Question: I am trying to make a bash/expect script to ssh into an APC PDU (a powerstrip) and remotely restart an outlet based on a command line argument. So far I have this:
'''
#!/usr/bin/expect
#usage: pdu.sh user pass ipaddr outletNum
set user [lrange $argv 0 0]
set pass [lrange $argv 1 1]
set ipaddr [lrange $argv 2 2]
set outlet [lrange $argv 3 3]
spawn ssh $user@$ipaddr
sleep 60
expect "*?assword*"
send "$pass
"
expect ">"
sleep 5
send "1
"
expect ">"
send "2
"
expect ">"
send "1
"
expect ">"
send "$outlet
"
expect ">"
send "1
"
expect ">"
send "2
"
send "yes
"
expect ">"
send "1
"
send "yes
"
send "exit
"
'''
So the spawning of the SSH works, and it enters the password correctly, but then after I'm connected to the PDU, and it shows the options interface, my script sends a 12 instead of 1 (enter) 2. Sorry if that's confusing. Here is what it does:

It shows a 12 instead of a 1 and then a newline and then a 2. I specifically have it send a newline after the 1 in this line 'send "1
"'
Why is the
not working in this example? Thank you!
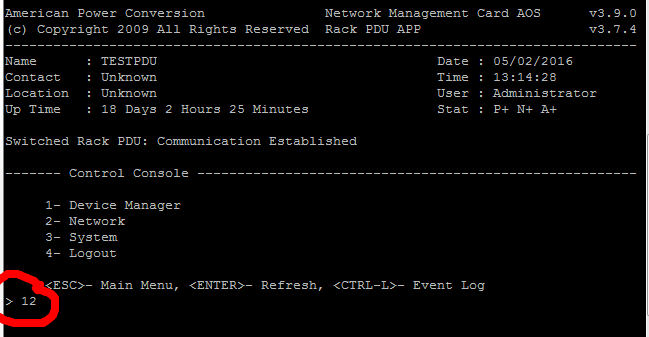
Answer: Expect use
(carriage return) instead of
(UNIX new line).
Also you can simplify your expect script a bit by:
'''
expect {
">" {send "1
"; exp_continue}
# Next expect token and response and so on
}
'''